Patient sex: M
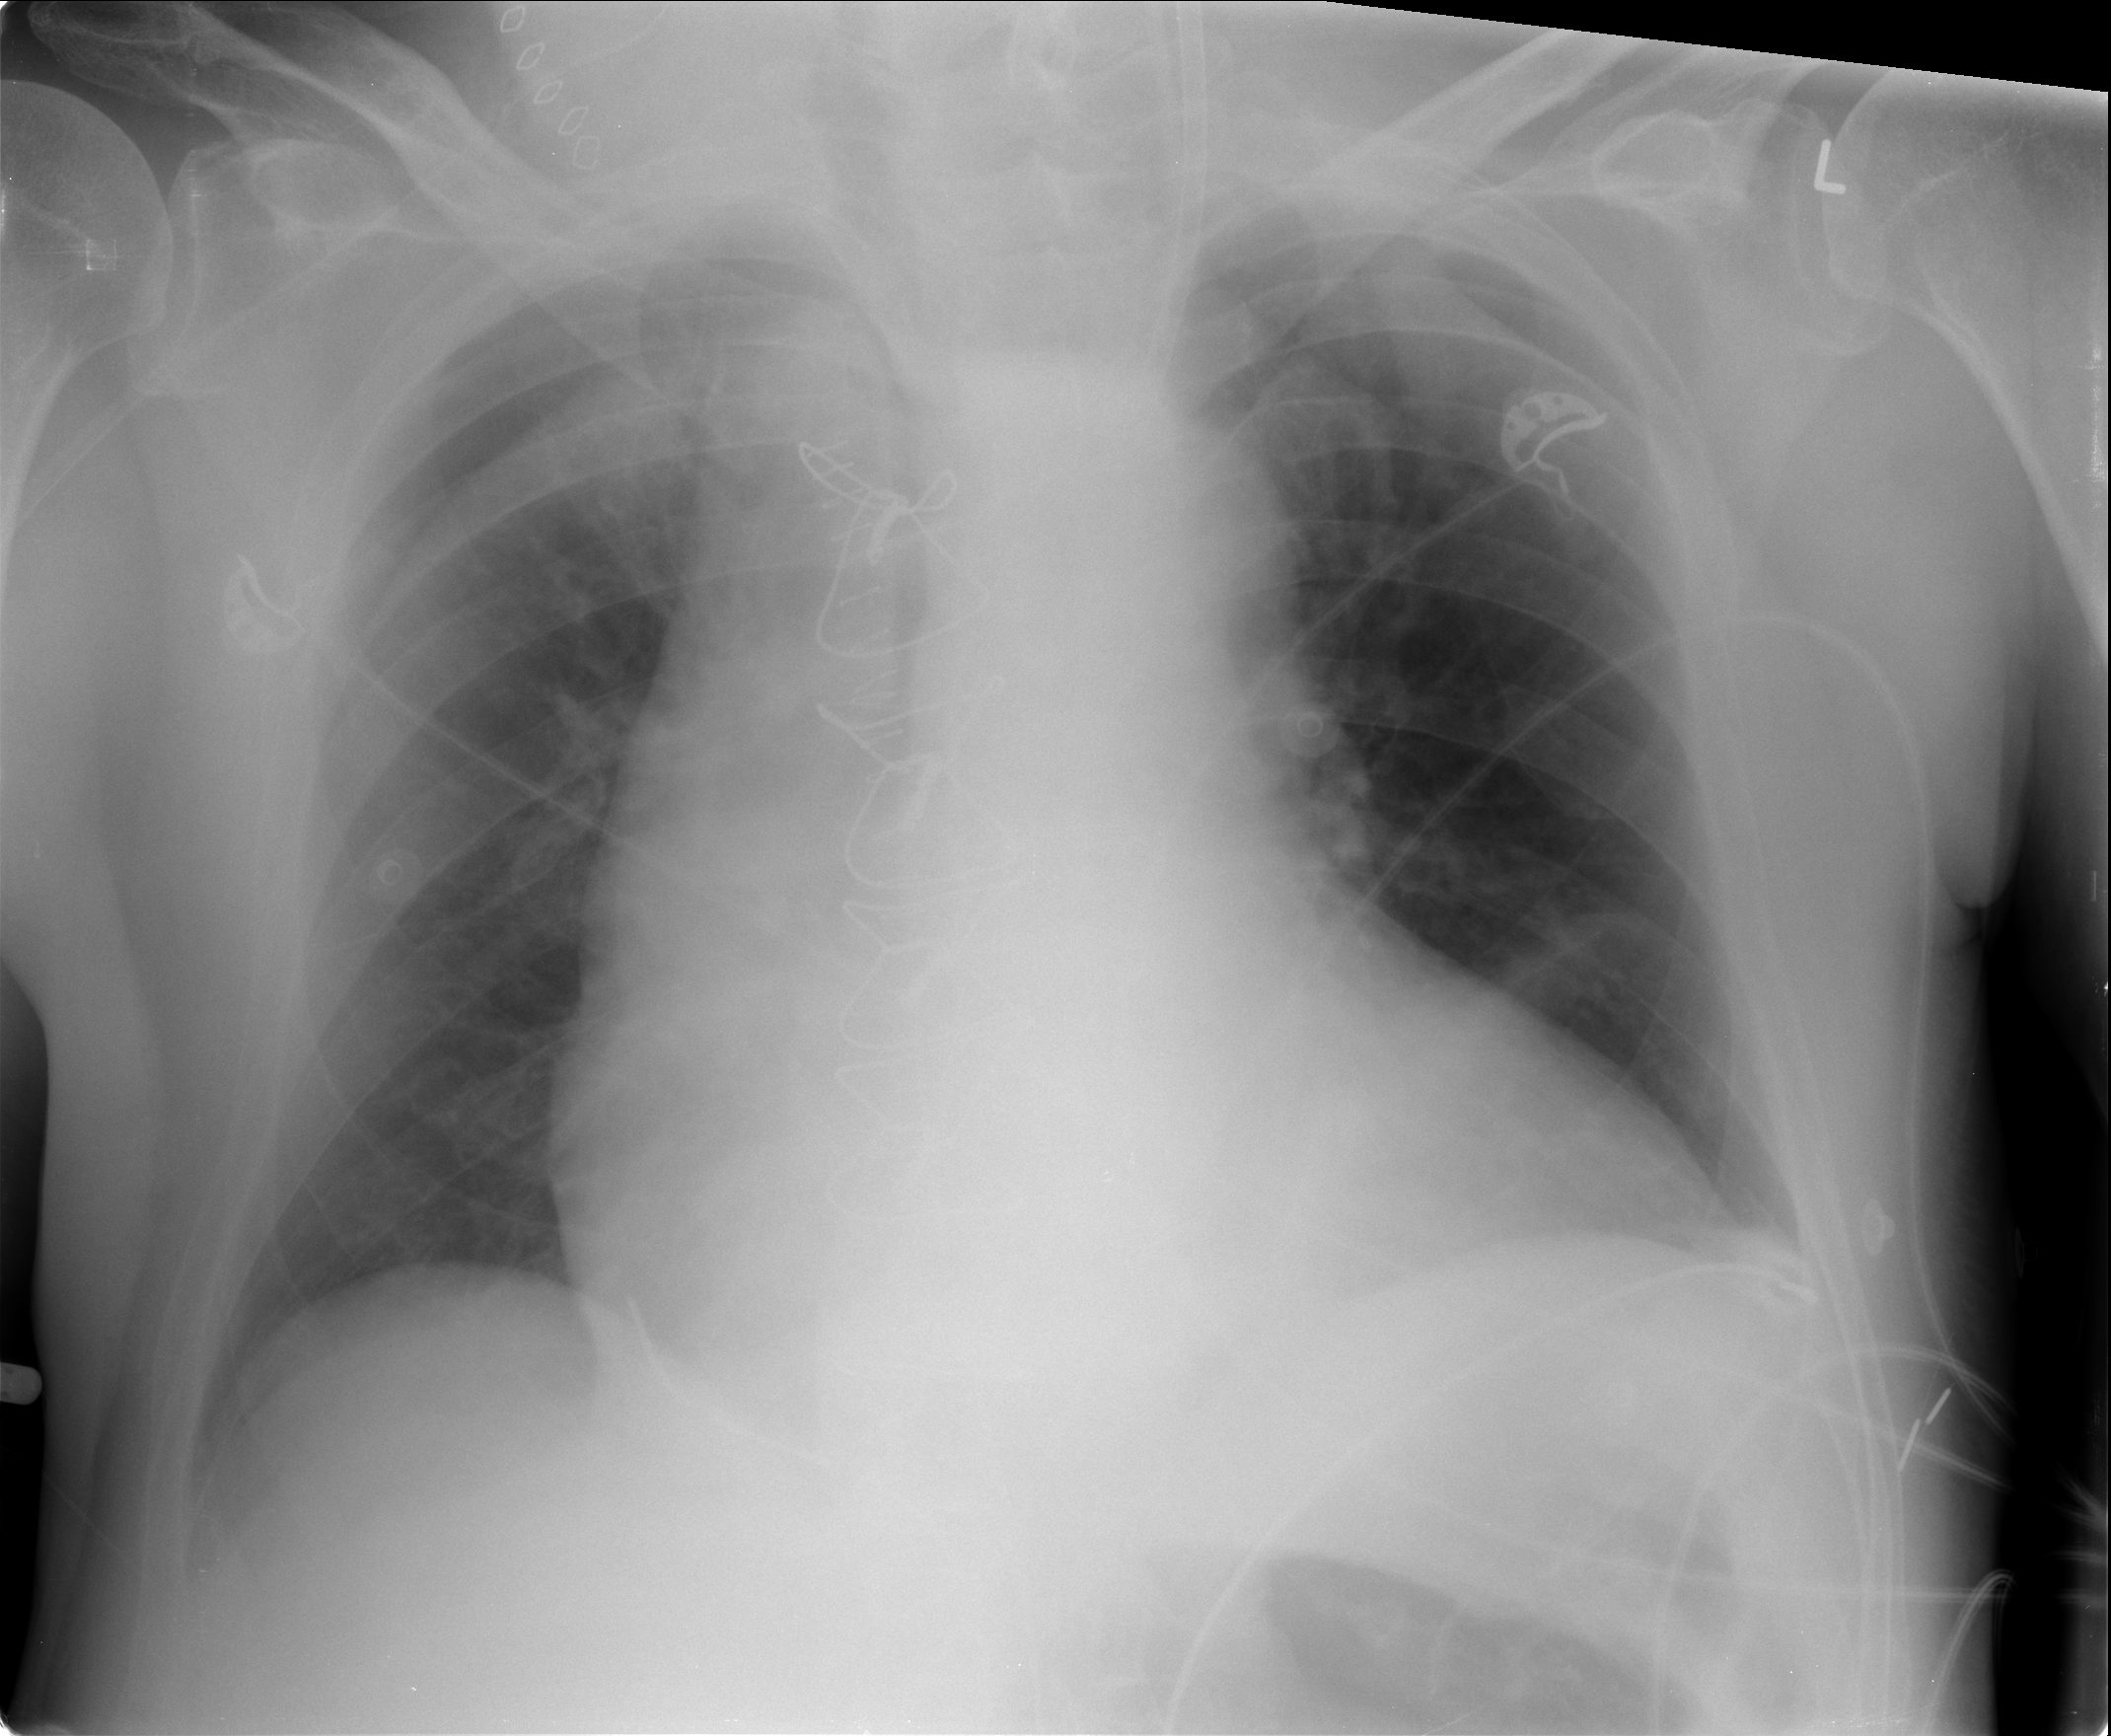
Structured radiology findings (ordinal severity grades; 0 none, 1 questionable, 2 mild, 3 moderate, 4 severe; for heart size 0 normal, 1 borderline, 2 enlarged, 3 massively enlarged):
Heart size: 2
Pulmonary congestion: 2
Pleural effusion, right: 0
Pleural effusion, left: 0
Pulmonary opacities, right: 0
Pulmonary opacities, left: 0
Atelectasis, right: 0
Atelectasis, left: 0